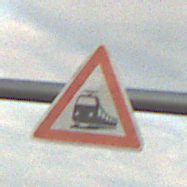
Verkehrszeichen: Bahnuebergang
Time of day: SunriseSunset
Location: Outdoor (RoadRail)
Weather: PartlyCloudy
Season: NotSpecified
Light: Natural